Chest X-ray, AP view. Patient: 21 years old, sex M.
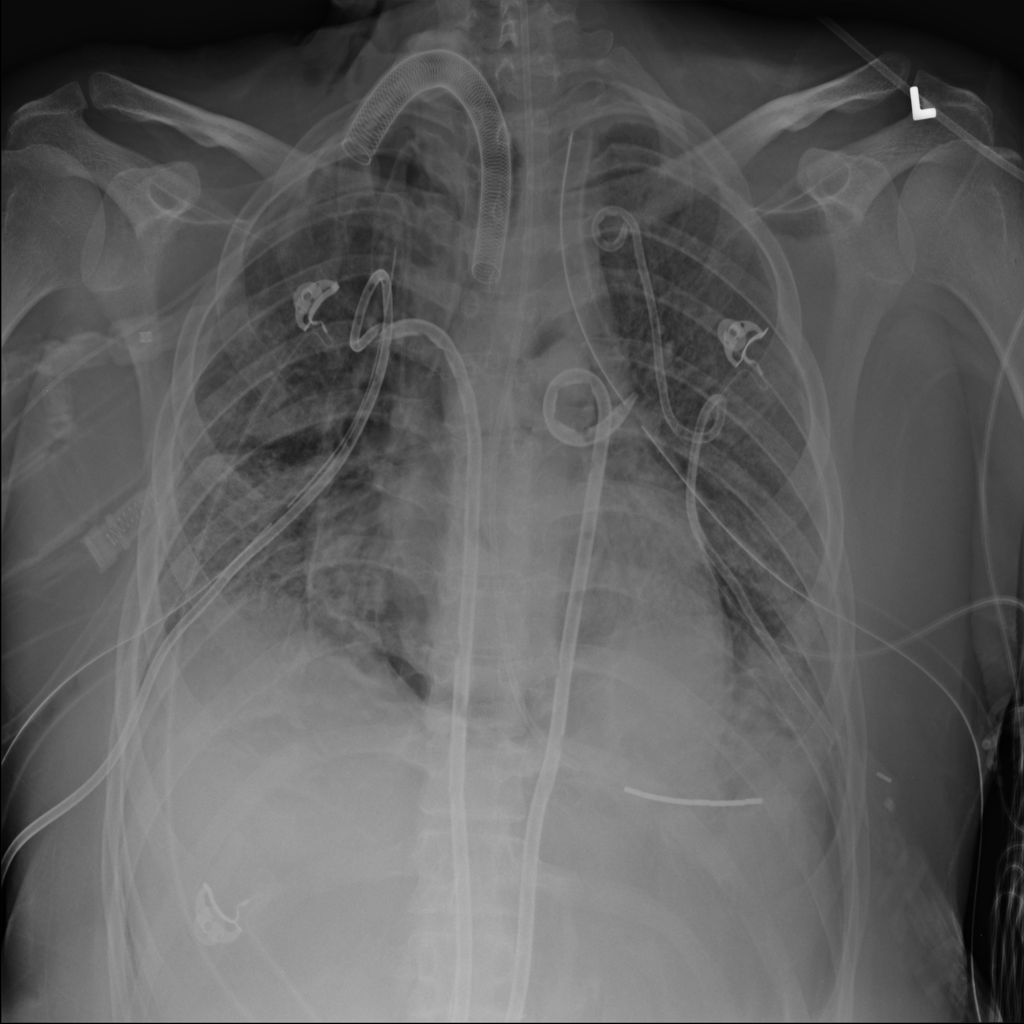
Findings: Infiltration